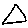
Label: triangle